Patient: sex F, age 71
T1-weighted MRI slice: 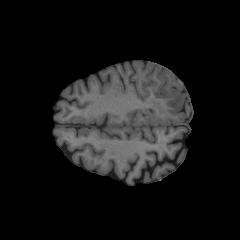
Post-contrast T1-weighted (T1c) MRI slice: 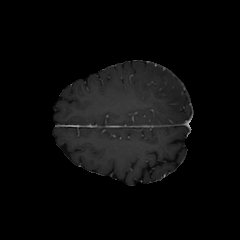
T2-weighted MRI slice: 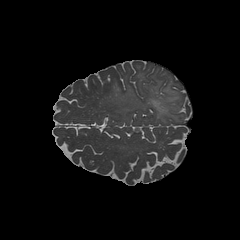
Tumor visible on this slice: yes
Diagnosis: Astrocytoma, IDH-mutant
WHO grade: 2